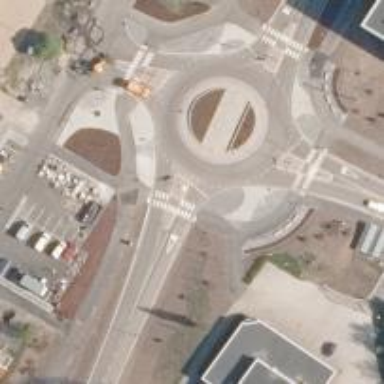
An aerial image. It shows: Tertiary road with asphalt surface leading to roundabout.